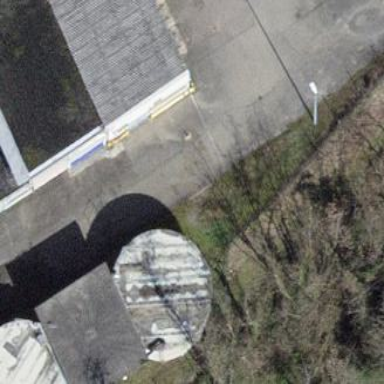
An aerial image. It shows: Industrial building housing storage tank.